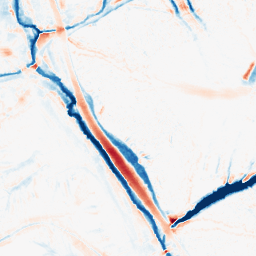
Category: morphological
Decomposition family: morphological
Decomposition parameters: operation: average
size: 10
Upsampling method: cubic_mitchell
Upsampling parameters: scale: 2
Upsampling scale: 2